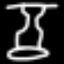
Label: hourglass